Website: bh-photo
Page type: gifting
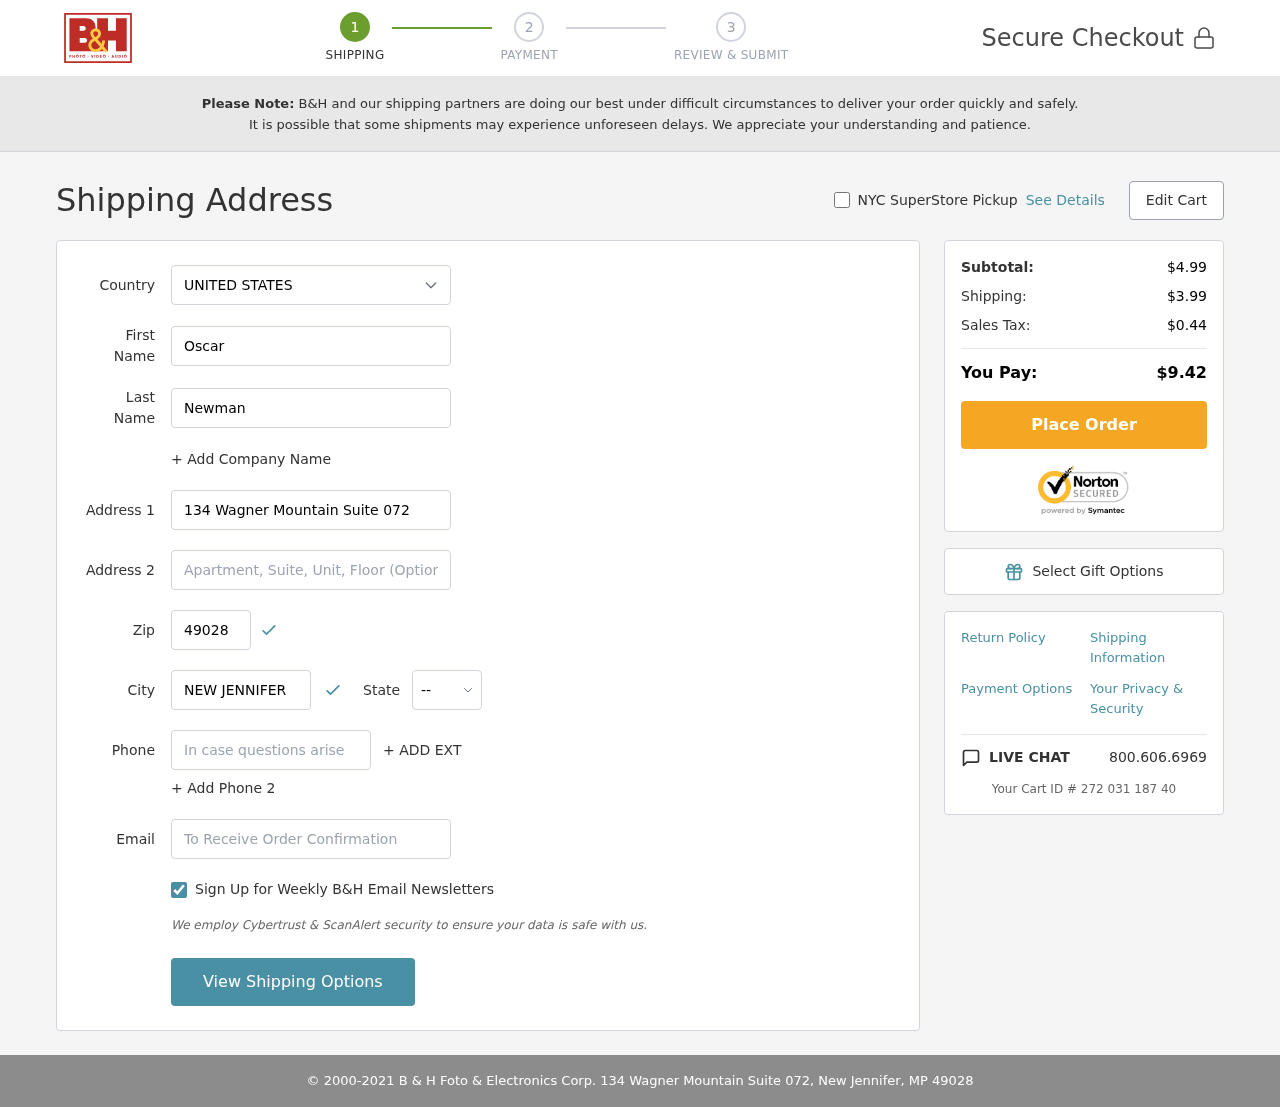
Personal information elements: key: PII_CITY
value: New Jennifer
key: PII_COUNTRY
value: United States
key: PII_EMAIL
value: oscar.newman@gmail.com
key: PII_FIRSTNAME
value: Oscar
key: PII_LASTNAME
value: Newman
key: PII_PHONE
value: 4523756668
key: PII_POSTCODE
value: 49028
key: PII_STATE_ABBR
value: MP
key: PII_STREET
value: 134 Wagner Mountain Suite 072
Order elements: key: ORDER_SUBTOTAL
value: $4.99
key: ORDER_SHIPPING_COST
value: $3.99
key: ORDER_TAX
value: $0.44
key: ORDER_TOTAL
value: $9.42
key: ORDER_ID
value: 272 031 187 40